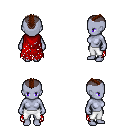
a pixel art fantasy rpg character, female body template, dark elf, purple skin, red tattered cape, white pants, brown short mohawk hairstyle, four views (front, back, left, right), 2x2 character sprite sheet, small pixel art, hard edges, no anti-aliasing